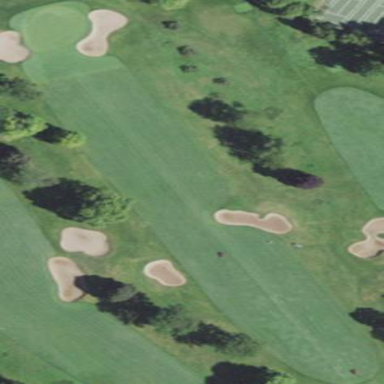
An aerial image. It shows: Golf fairway surrounded by grass.